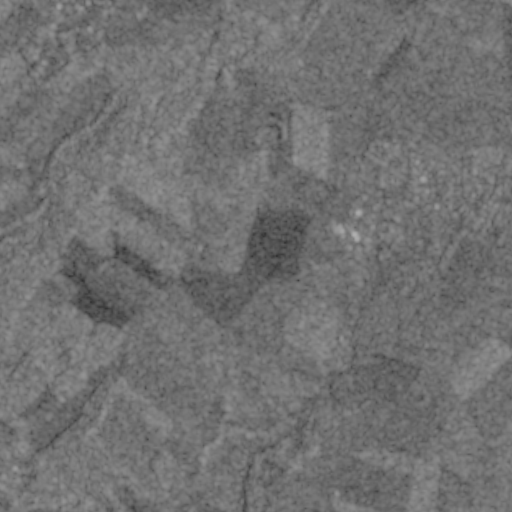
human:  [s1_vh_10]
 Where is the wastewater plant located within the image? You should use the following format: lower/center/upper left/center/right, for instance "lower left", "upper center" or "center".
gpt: The wastewater plant is located in the center right of the image.
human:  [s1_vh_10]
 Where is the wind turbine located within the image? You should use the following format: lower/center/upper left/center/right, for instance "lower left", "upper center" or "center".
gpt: The wind turbine is located in the lower right of the image.
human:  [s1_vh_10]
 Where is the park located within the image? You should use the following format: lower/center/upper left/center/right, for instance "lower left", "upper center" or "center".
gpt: There is no park in the image.

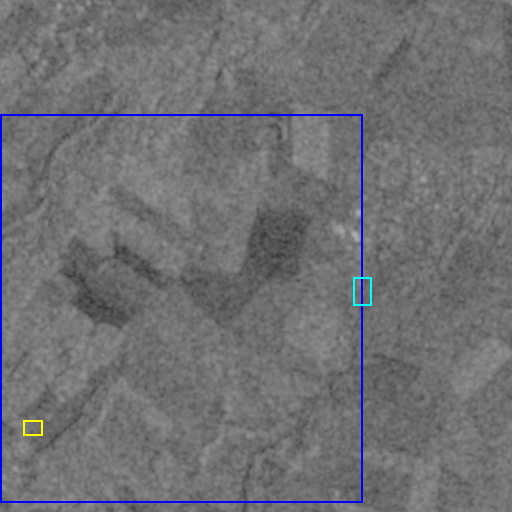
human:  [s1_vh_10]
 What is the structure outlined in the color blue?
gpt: The structure outlined in blue is a crop field.
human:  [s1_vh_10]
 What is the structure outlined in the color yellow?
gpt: The structure outlined in yellow is a park.
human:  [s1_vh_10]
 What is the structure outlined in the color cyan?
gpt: The structure outlined in cyan is a wastewater plant.
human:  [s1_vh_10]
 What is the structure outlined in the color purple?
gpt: There is no purple outline.